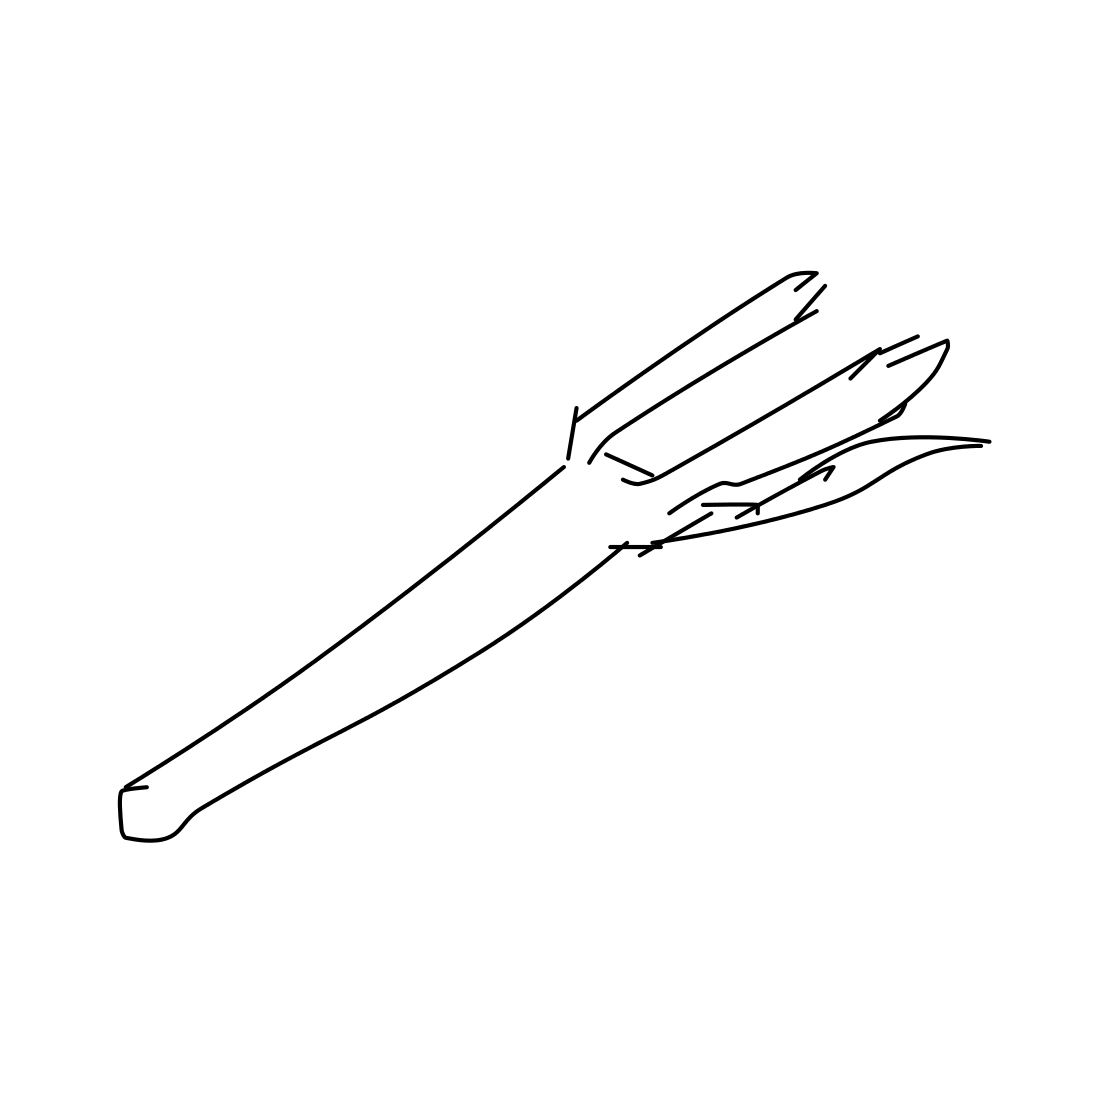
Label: fork